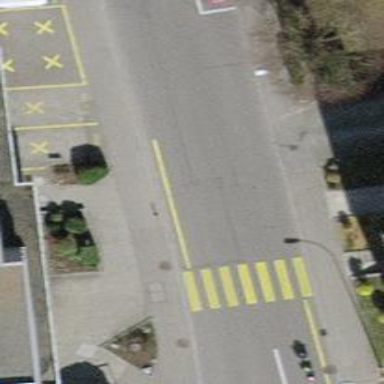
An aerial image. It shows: Parking aisle designated as service road.